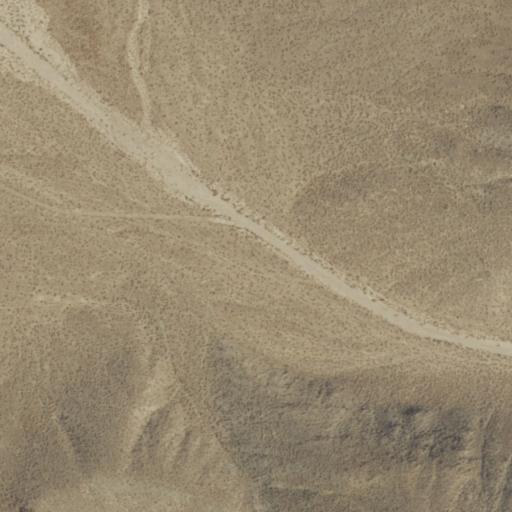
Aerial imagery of valley in Nevada named Mud Spring Canyon containing only shrub